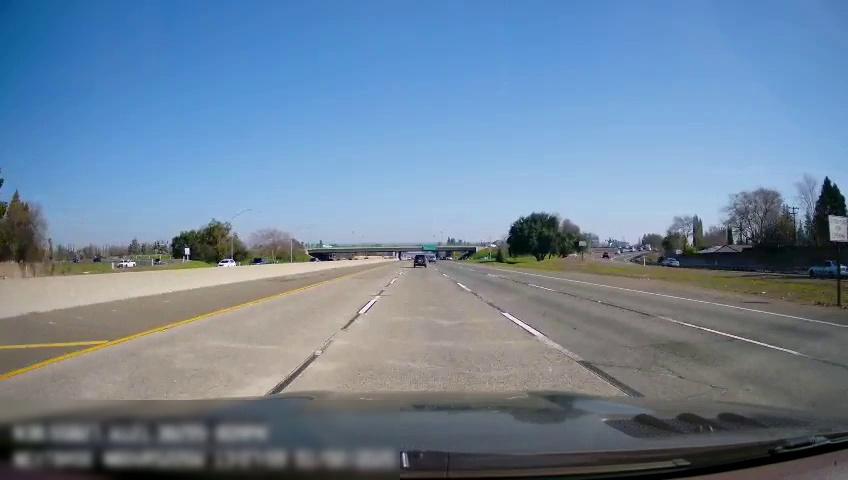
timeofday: Day
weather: Sunny
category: Drivable Space
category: Vehicles | SUV
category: Vehicles | Truck
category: Vehicles | Car
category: Vehicles | Car
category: Vehicles | Car
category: Vehicles | Car
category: Drivable Space
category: Lanes | Current Lane
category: Lanes | Alternate Lane
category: Lanes | Alternate Lane
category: Lanes | Alternate Lane
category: Lanes | Alternate Lane
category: Lanes | Alternate Lane